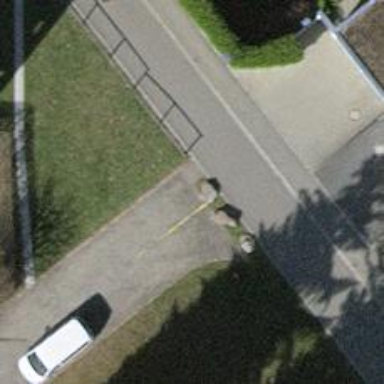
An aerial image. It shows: Block barrier.